Question: This my screenshot on the desktop browser

Everything look big on desktop browser. But when I view on mobile browser the layout becomes very small. So did I miss something in the html/css code, because this website basically I used just plain html/css nothing fancy.
Could anyone point me out ? Thanks
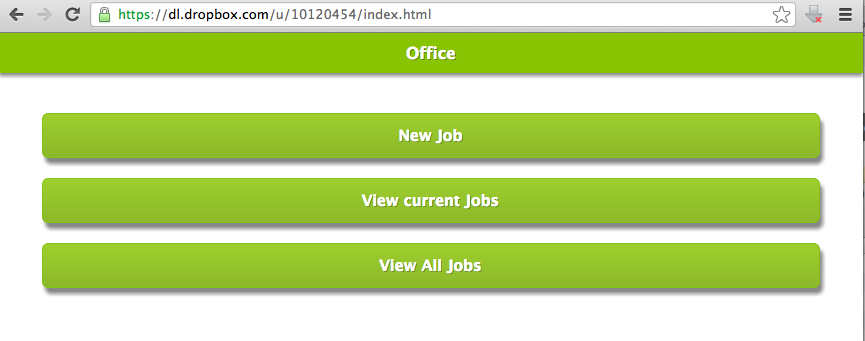
Answer: Make sure you set the following viewport meta tag inside your '<head>', otherwise the text will be too small:
'''
<meta name="viewport" content="width=device-width, initial-scale=1">
'''